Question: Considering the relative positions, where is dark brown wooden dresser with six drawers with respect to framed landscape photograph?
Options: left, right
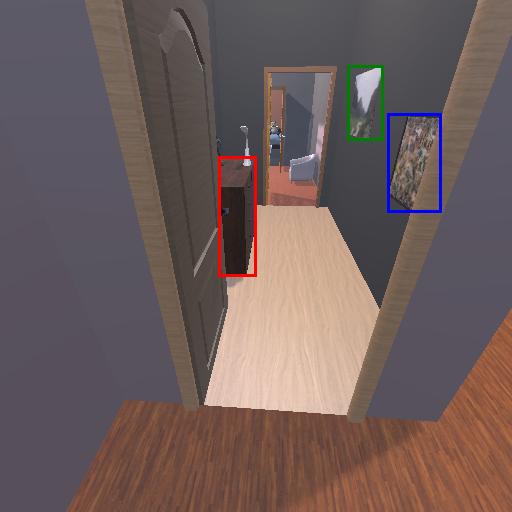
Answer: left